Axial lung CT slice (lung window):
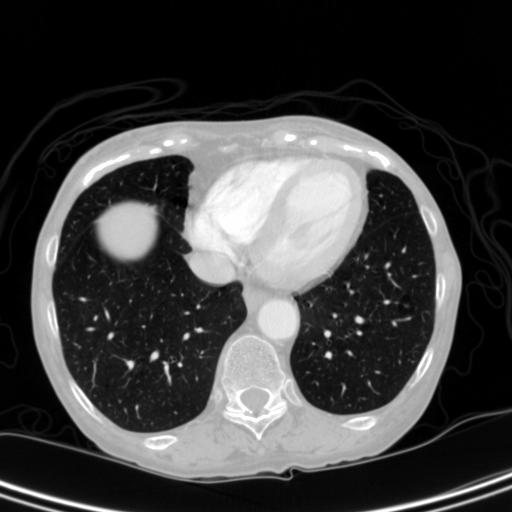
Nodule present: no